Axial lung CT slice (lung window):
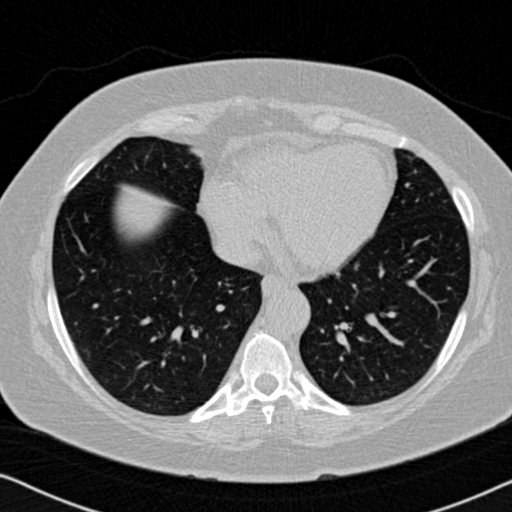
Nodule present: no